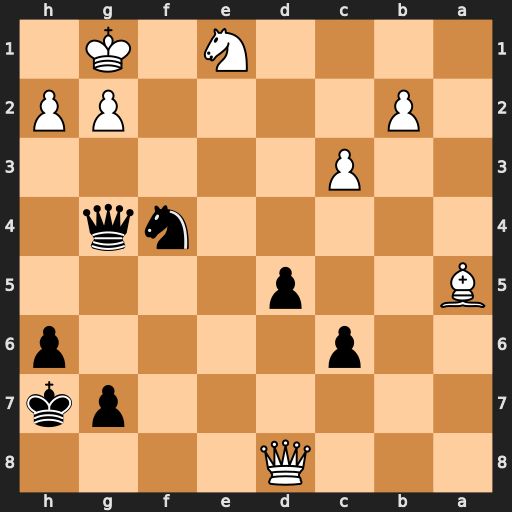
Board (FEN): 3Q4/6pk/2p4p/B2p4/5nq1/2P5/1P4PP/4N1K1
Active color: b
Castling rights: -
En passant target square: -
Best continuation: Nh3+ Kf1 Qc4+